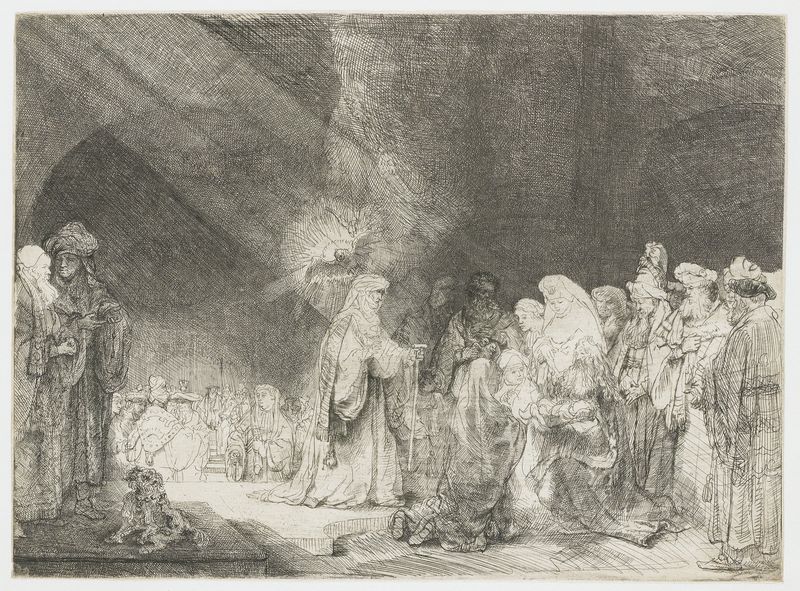
Titel: De presentatie in de tempel
Künstler: Rembrandt Harmensz. van Rijn
Standort: Amsterdam
Institution: Rijksmuseum
Schlagwörter: gruppe, schatten, vogel, menschen, frau, licht, männer, zeichnung, hund, menge, versammlung, bibel, taube, familie, kind, bogen, stab, grafik, graphik, baby, stufe, lichtstrahl, sonnenstrahl, strahlen, schraffur, schwarzweiß, knien, strahl, christus, jesus, menschengruppe, erscheinung, tempel, erleuchtung, taufe, maria, anbetung, turban, heiliger geist